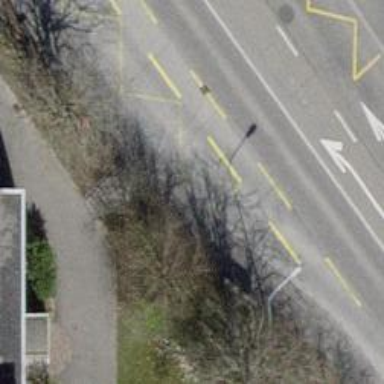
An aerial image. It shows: Platform for public transport. The platform is located by the road.